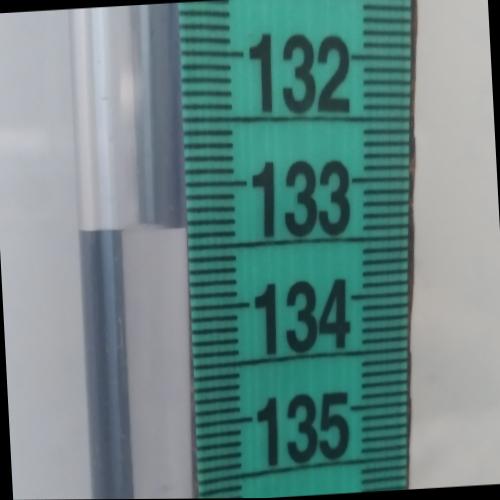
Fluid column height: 133.3 cm